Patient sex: F
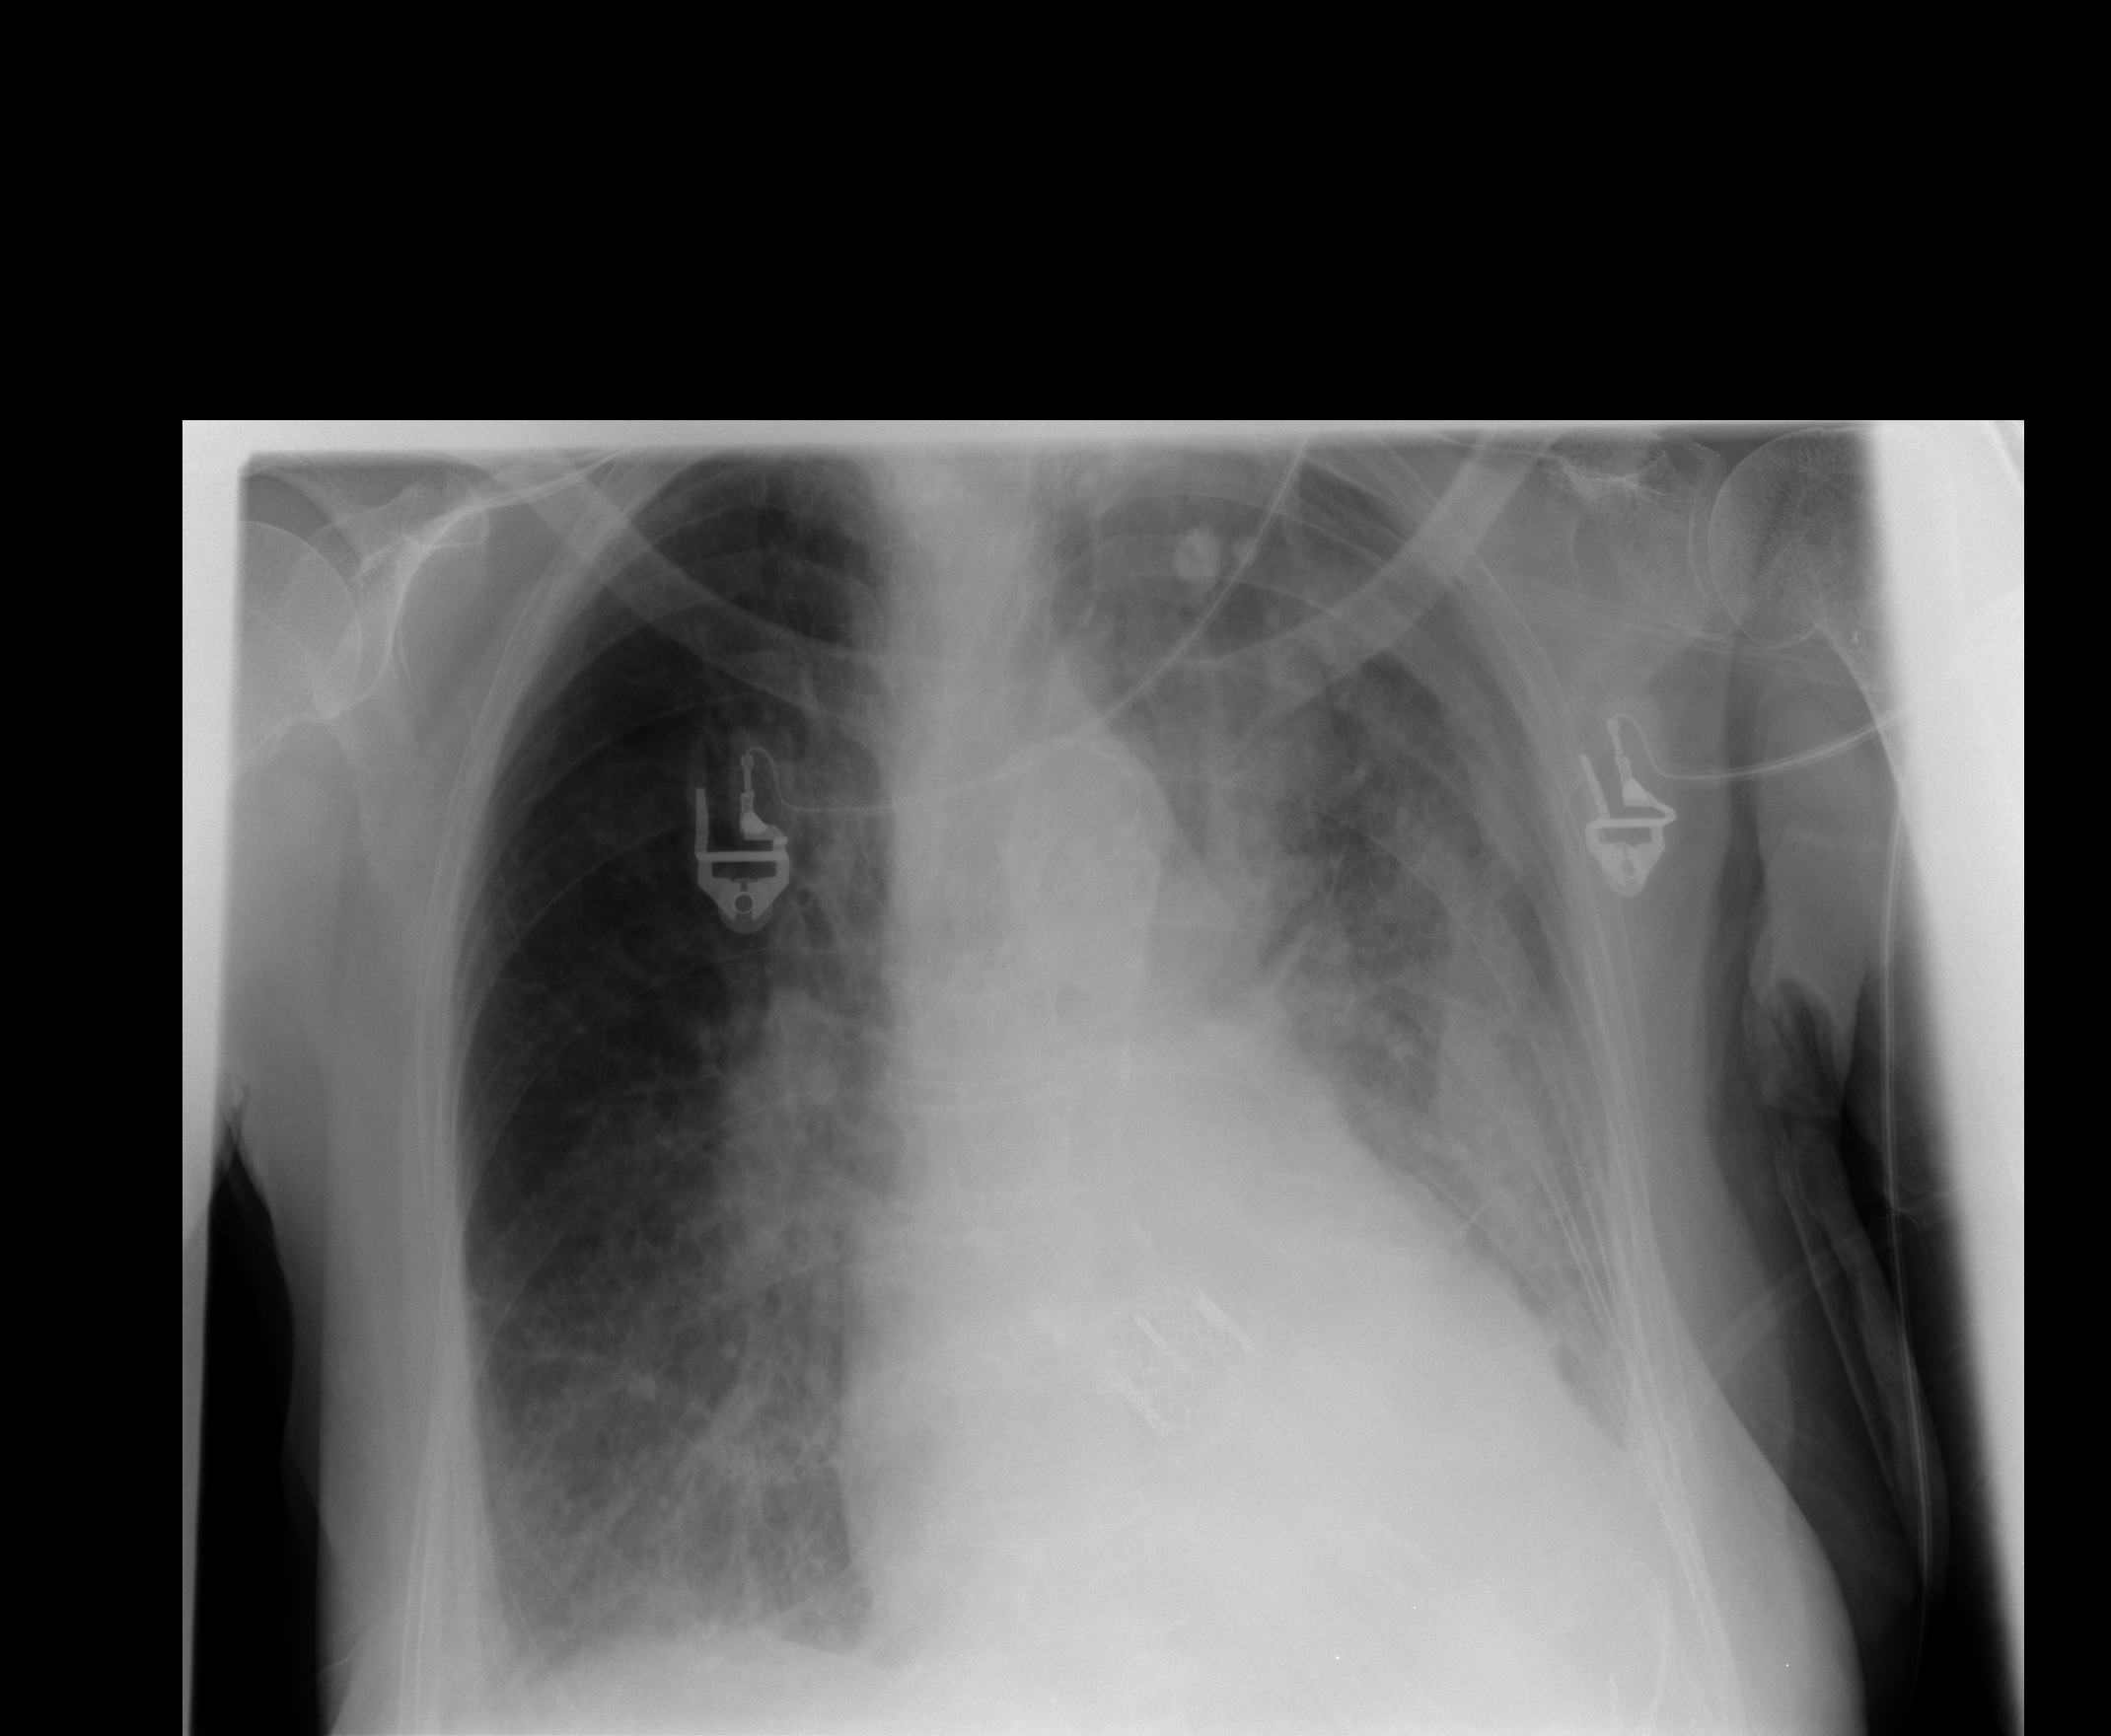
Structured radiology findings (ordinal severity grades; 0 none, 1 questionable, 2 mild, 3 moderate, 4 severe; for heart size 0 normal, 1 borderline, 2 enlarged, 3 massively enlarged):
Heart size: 2
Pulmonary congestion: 2
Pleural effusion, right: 2
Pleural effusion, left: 3
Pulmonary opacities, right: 0
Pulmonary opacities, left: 0
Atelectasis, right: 2
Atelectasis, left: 2